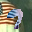
Label: 9